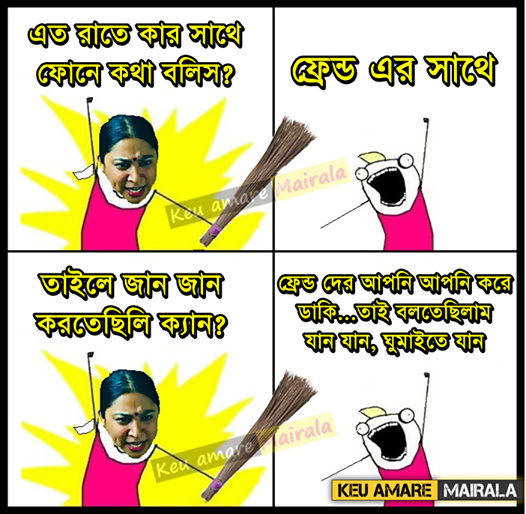
Caption: এত রাতে কার সাথে ফোনে কথা বলিস? ফ্রেন্ড এর সাথে তাইলে জান জান করতেছিলি ক্যান? ফ্রেন্ড দের আপনি করে ডাকি...তাই বলতেছিলাম যান যান, ঘুমাইতে যান
Label: non-hate